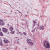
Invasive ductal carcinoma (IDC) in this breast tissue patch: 1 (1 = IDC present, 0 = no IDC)